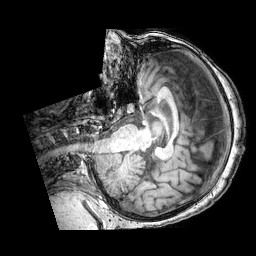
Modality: T1w
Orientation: axial
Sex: female
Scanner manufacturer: philips
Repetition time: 0.008326 s
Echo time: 0.00386 s